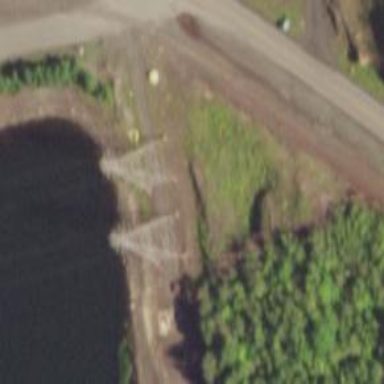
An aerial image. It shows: Lattice structure tower used for power distribution.